Question: I created an application with help of <URL>', but I want only to close message composer. How can I customise my source code to only close the message composer when back button is pressed for this particular situation and for rest of the application should behave as it is?
Below is Employee details view screenshot:

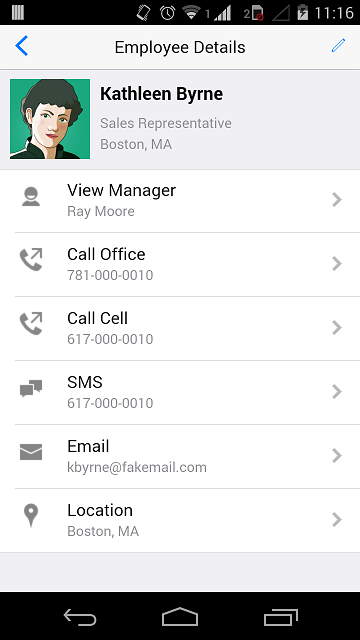
Answer: I Fixed it using HTML5 History pushState function.This allow me to add history entry in History Array. So on android back button click will pop current(smsComposer) view from the history array and employee details view will be as it is.
'''
<a href="sms:<PHONE>" onClick="modifyBrowserHistory()" >
function modifyBrowserHistory(){
window.history.pushState({page:"smsComposer"},"sms composer");
}
'''